Question: I'm trying to override the 'login.html.twig' template to use it inside a 'content' block on 'base.html.twig'. For that I create a structure as image shows under 'app/Resources':

When I access 'http://myapp/web/app_dev.php/login' I see the default FOSUserBundle login form I mean without styles, images and so on even when this is the code I have in 'login.html.twig':
'''
{% extends "::base.html.twig" %}
{% block content %}
{% block fos_user_content %}
adasdasdasd
{% endblock fos_user_content %}
{% endblock content %}
'''
what I'm doing wrong? What I miss from docs? 'base.html.twig' is the default layout under 'app/Resources/views' as may notice on the same image. I'm using Symfony 2.5 (old directory structure) and FOSUserBundle 2.0@dev (friendsofsymfony/user-bundle": "~2.0@dev)
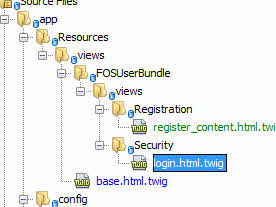
Answer: The bundle override directory should be:
app/Resources/FOSUserBundle/views/
It looks like you have the bundle directory nested too deep.